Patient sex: M
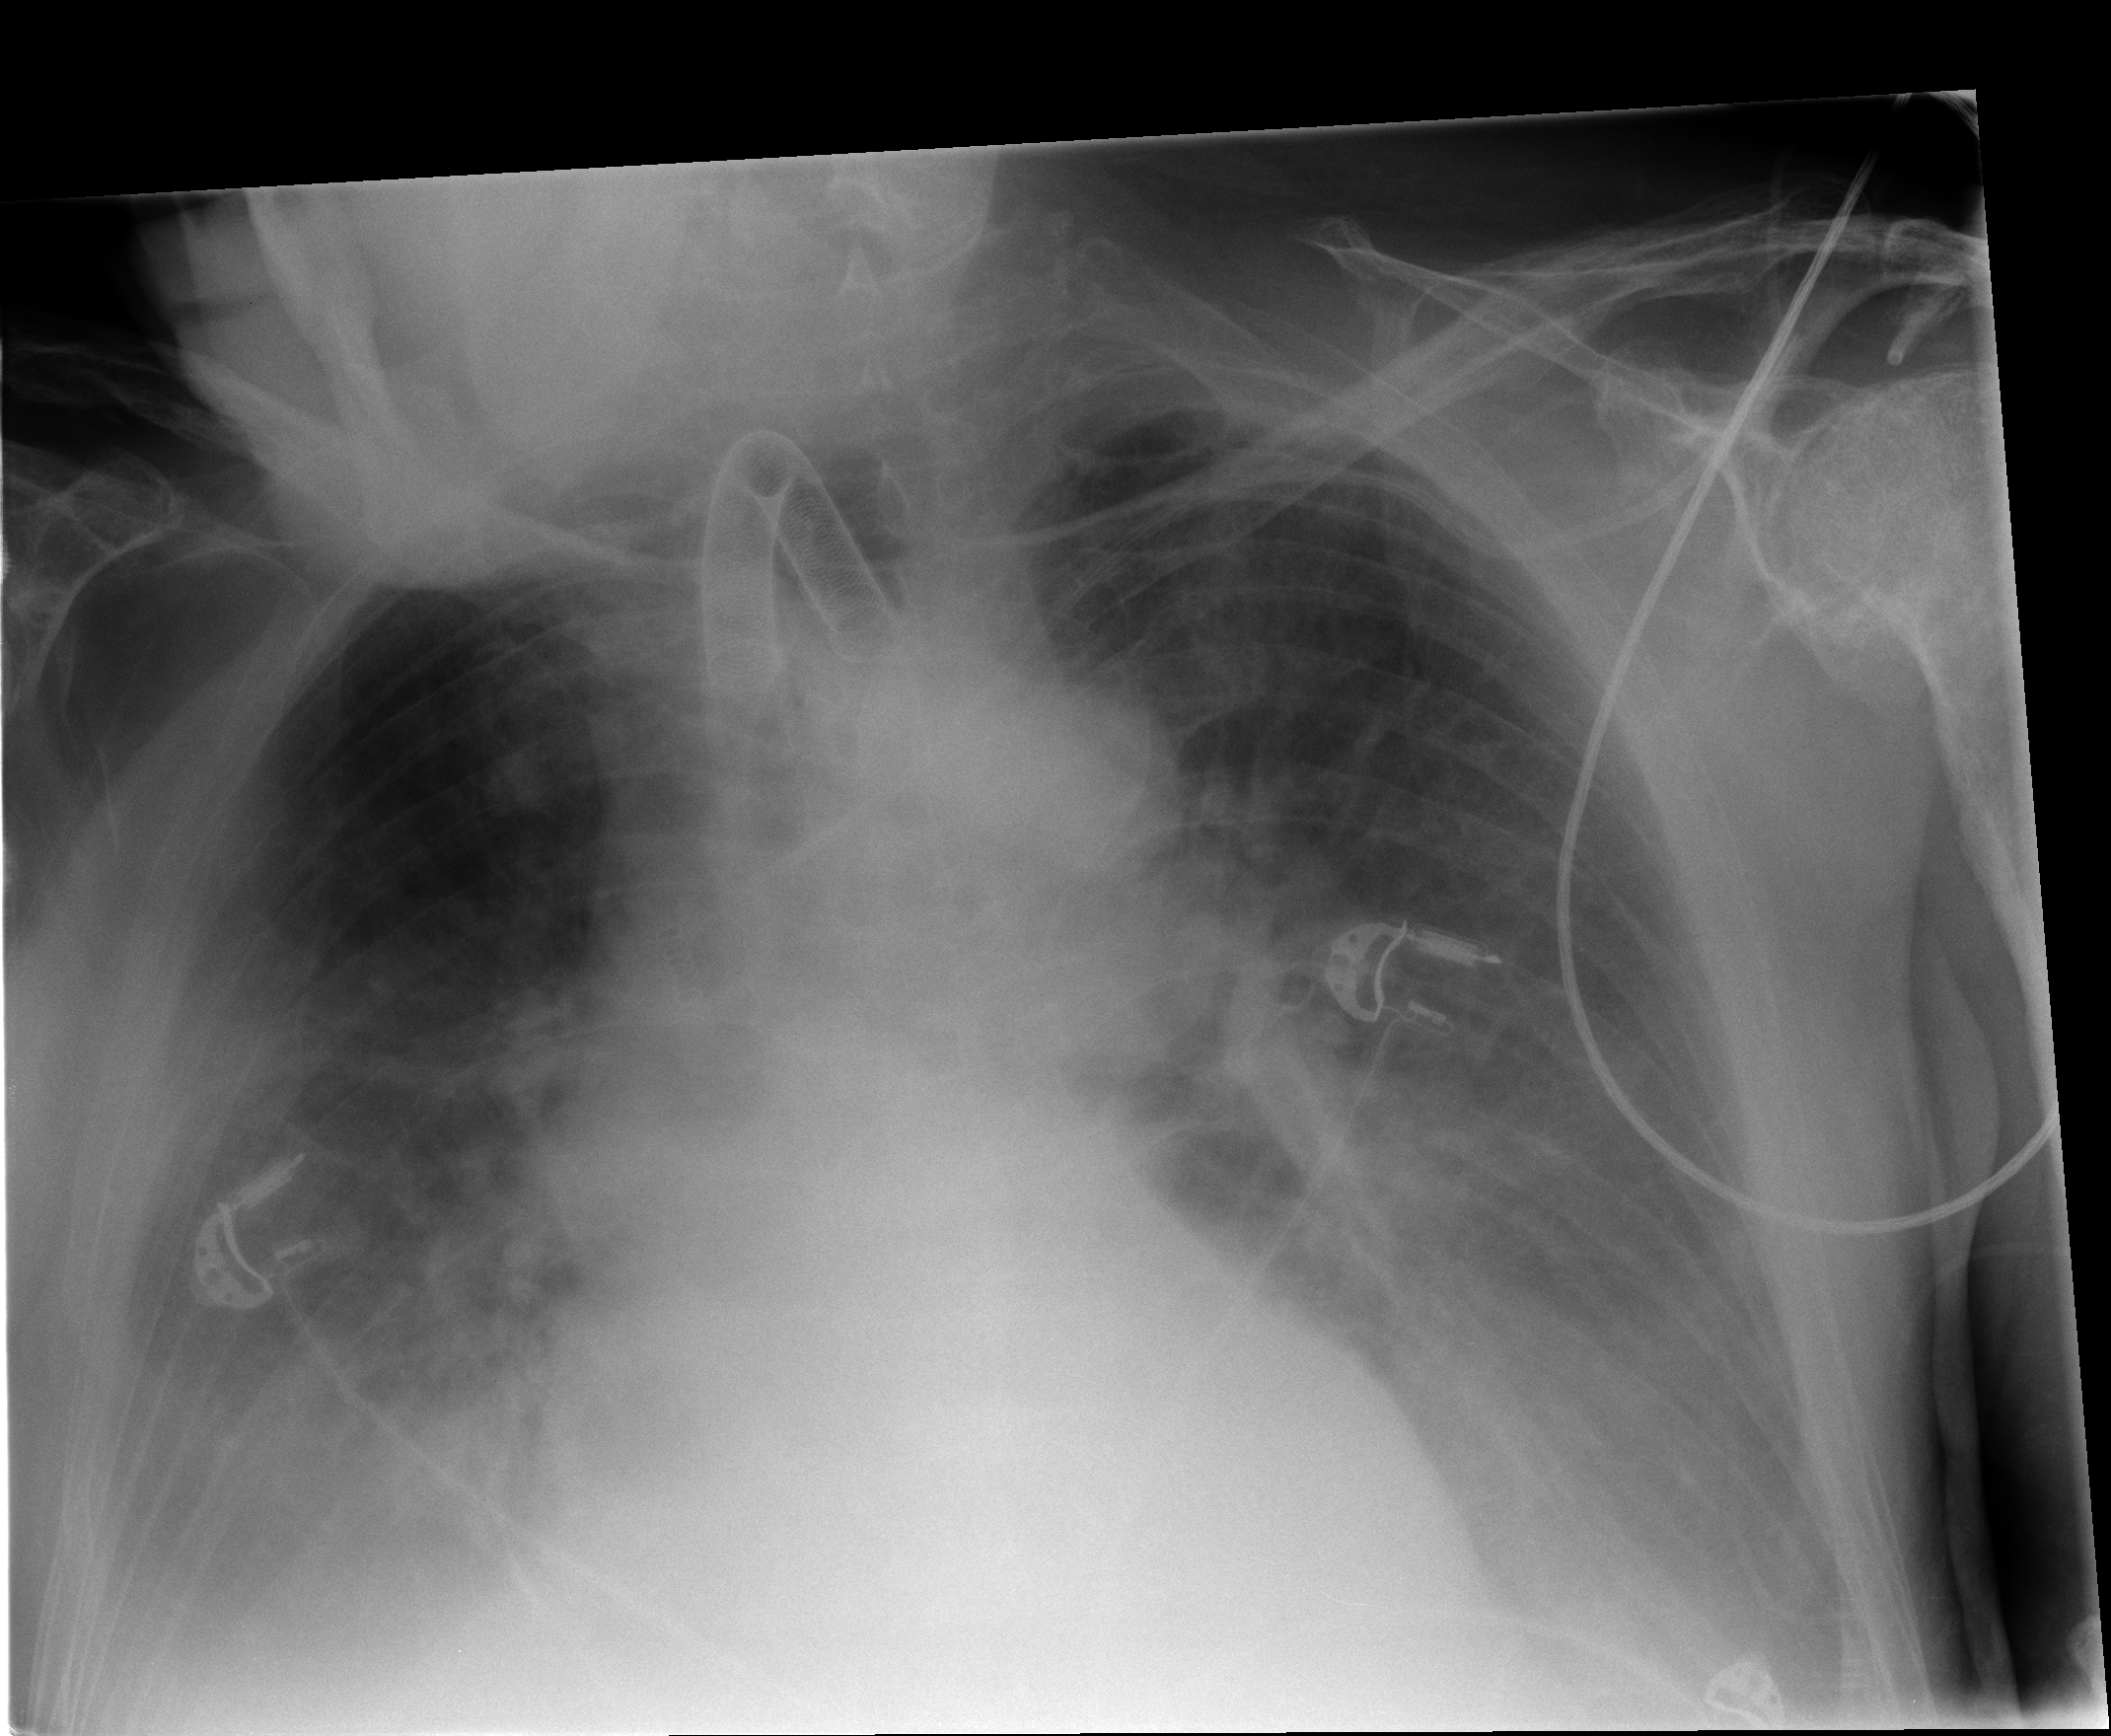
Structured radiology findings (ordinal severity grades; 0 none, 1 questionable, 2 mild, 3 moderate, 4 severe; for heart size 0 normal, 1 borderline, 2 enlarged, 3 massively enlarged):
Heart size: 0
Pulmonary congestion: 2
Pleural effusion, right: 3
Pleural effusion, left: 0
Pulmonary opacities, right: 1
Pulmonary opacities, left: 0
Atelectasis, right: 2
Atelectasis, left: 0